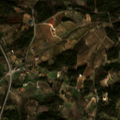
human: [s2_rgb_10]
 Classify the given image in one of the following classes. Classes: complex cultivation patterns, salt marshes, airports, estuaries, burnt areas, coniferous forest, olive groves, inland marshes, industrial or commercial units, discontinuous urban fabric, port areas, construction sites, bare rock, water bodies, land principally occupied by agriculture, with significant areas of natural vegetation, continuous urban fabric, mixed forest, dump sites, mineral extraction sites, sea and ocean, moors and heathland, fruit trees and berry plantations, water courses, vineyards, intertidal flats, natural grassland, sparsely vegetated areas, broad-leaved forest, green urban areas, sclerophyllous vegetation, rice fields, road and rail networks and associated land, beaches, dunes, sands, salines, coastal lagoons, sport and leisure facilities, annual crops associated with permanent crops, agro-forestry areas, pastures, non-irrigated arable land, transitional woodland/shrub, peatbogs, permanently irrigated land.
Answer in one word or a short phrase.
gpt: olive groves, land principally occupied by agriculture, with significant areas of natural vegetation, coniferous forest, mixed forest